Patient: sex M, age 34
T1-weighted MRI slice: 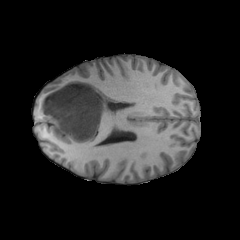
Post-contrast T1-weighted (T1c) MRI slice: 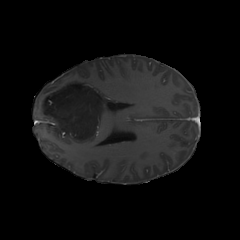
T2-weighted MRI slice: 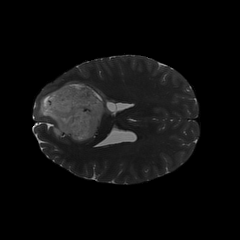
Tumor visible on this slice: yes
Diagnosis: Astrocytoma, IDH-mutant
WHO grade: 2